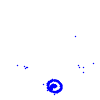
Particle: electron